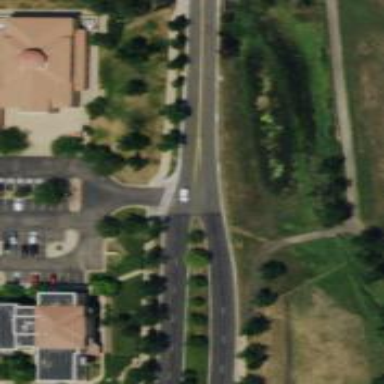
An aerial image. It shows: Tertiary road with asphalt surface and separate sidewalk.